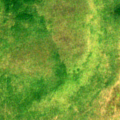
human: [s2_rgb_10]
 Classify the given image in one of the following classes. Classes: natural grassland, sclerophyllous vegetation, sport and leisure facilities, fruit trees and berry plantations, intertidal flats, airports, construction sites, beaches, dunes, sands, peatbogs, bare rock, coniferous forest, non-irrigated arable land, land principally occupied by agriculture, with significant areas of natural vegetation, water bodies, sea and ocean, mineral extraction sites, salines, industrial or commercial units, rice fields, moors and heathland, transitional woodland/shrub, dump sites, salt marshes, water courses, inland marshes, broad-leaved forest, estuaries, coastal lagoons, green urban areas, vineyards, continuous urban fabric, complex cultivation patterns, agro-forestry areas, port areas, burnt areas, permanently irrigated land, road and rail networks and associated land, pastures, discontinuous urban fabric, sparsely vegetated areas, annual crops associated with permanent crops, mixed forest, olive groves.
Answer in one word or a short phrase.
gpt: coniferous forest, transitional woodland/shrub, inland marshes, peatbogs